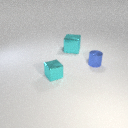
small blue metal cylinder behind small cyan metal cube